Question: I have two columns in Google Sheets: one is the item 'Name' and the other is an indicator of whether it should be included in a drop-down:

In this example I want the drop-down to include 'Item B' and 'Item C' and if I were to change the flags in the 'Include' column I would want my drop-down either to be expanded or constrained as specified.
How should I create a drop-down which will populate based on the 'Include' column?
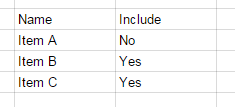
Answer: Assuming 'Name' is in A1 of Sheet1, then perhaps in C2:
'''
=if(B2="Yes",A2,"")
'''
copied down to suit and your Validation..., Criteria: List from a range:
'''
=Sheet1!C:C
'''